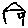
Label: house